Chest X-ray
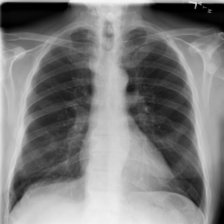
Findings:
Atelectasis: positive
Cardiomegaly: negative
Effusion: negative
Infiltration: negative
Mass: negative
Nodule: positive
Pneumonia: negative
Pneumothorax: negative
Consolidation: negative
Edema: negative
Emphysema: negative
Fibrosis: negative
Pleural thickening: negative
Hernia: negative